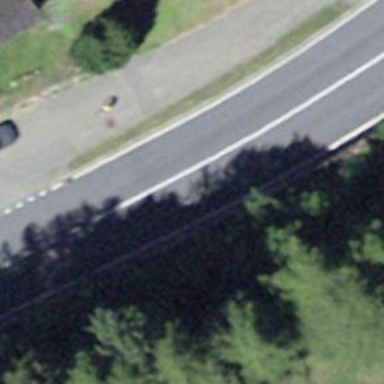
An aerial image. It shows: Asphalt road classified as primary highway.